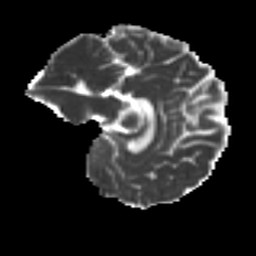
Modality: MD
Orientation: sagittal
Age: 27
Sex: female
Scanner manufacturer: ge
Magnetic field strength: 3 T
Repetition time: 7.8 s
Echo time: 0.0606 s